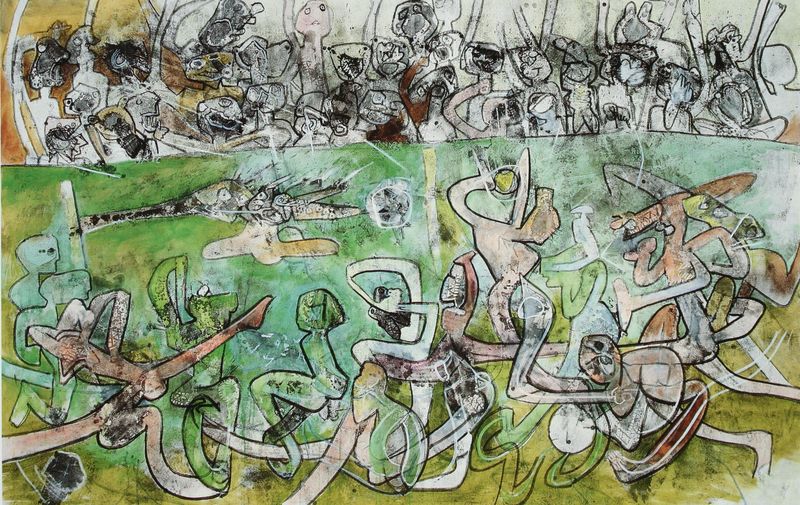
Titel: Foot-Musik, Fuß(ball)-Musik
Künstler: Roberto Matta
Standort: Italien
Institution: Privatsammlung
Schlagwörter: kampf, weiß, aquarell, frauen, gelb, grün, menschen, schwarz, tiere, menge, tanz, arme, augen, publikum, beine, zuschauer, abstrakt, farben, formen, linien, figuren, schlacht, arena, schauspiel, abstrahiert, getümmel, gegner, würste, schlangen, bänder, gerangel, monster, grafitti, matta, schlangenmenschen